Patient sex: F
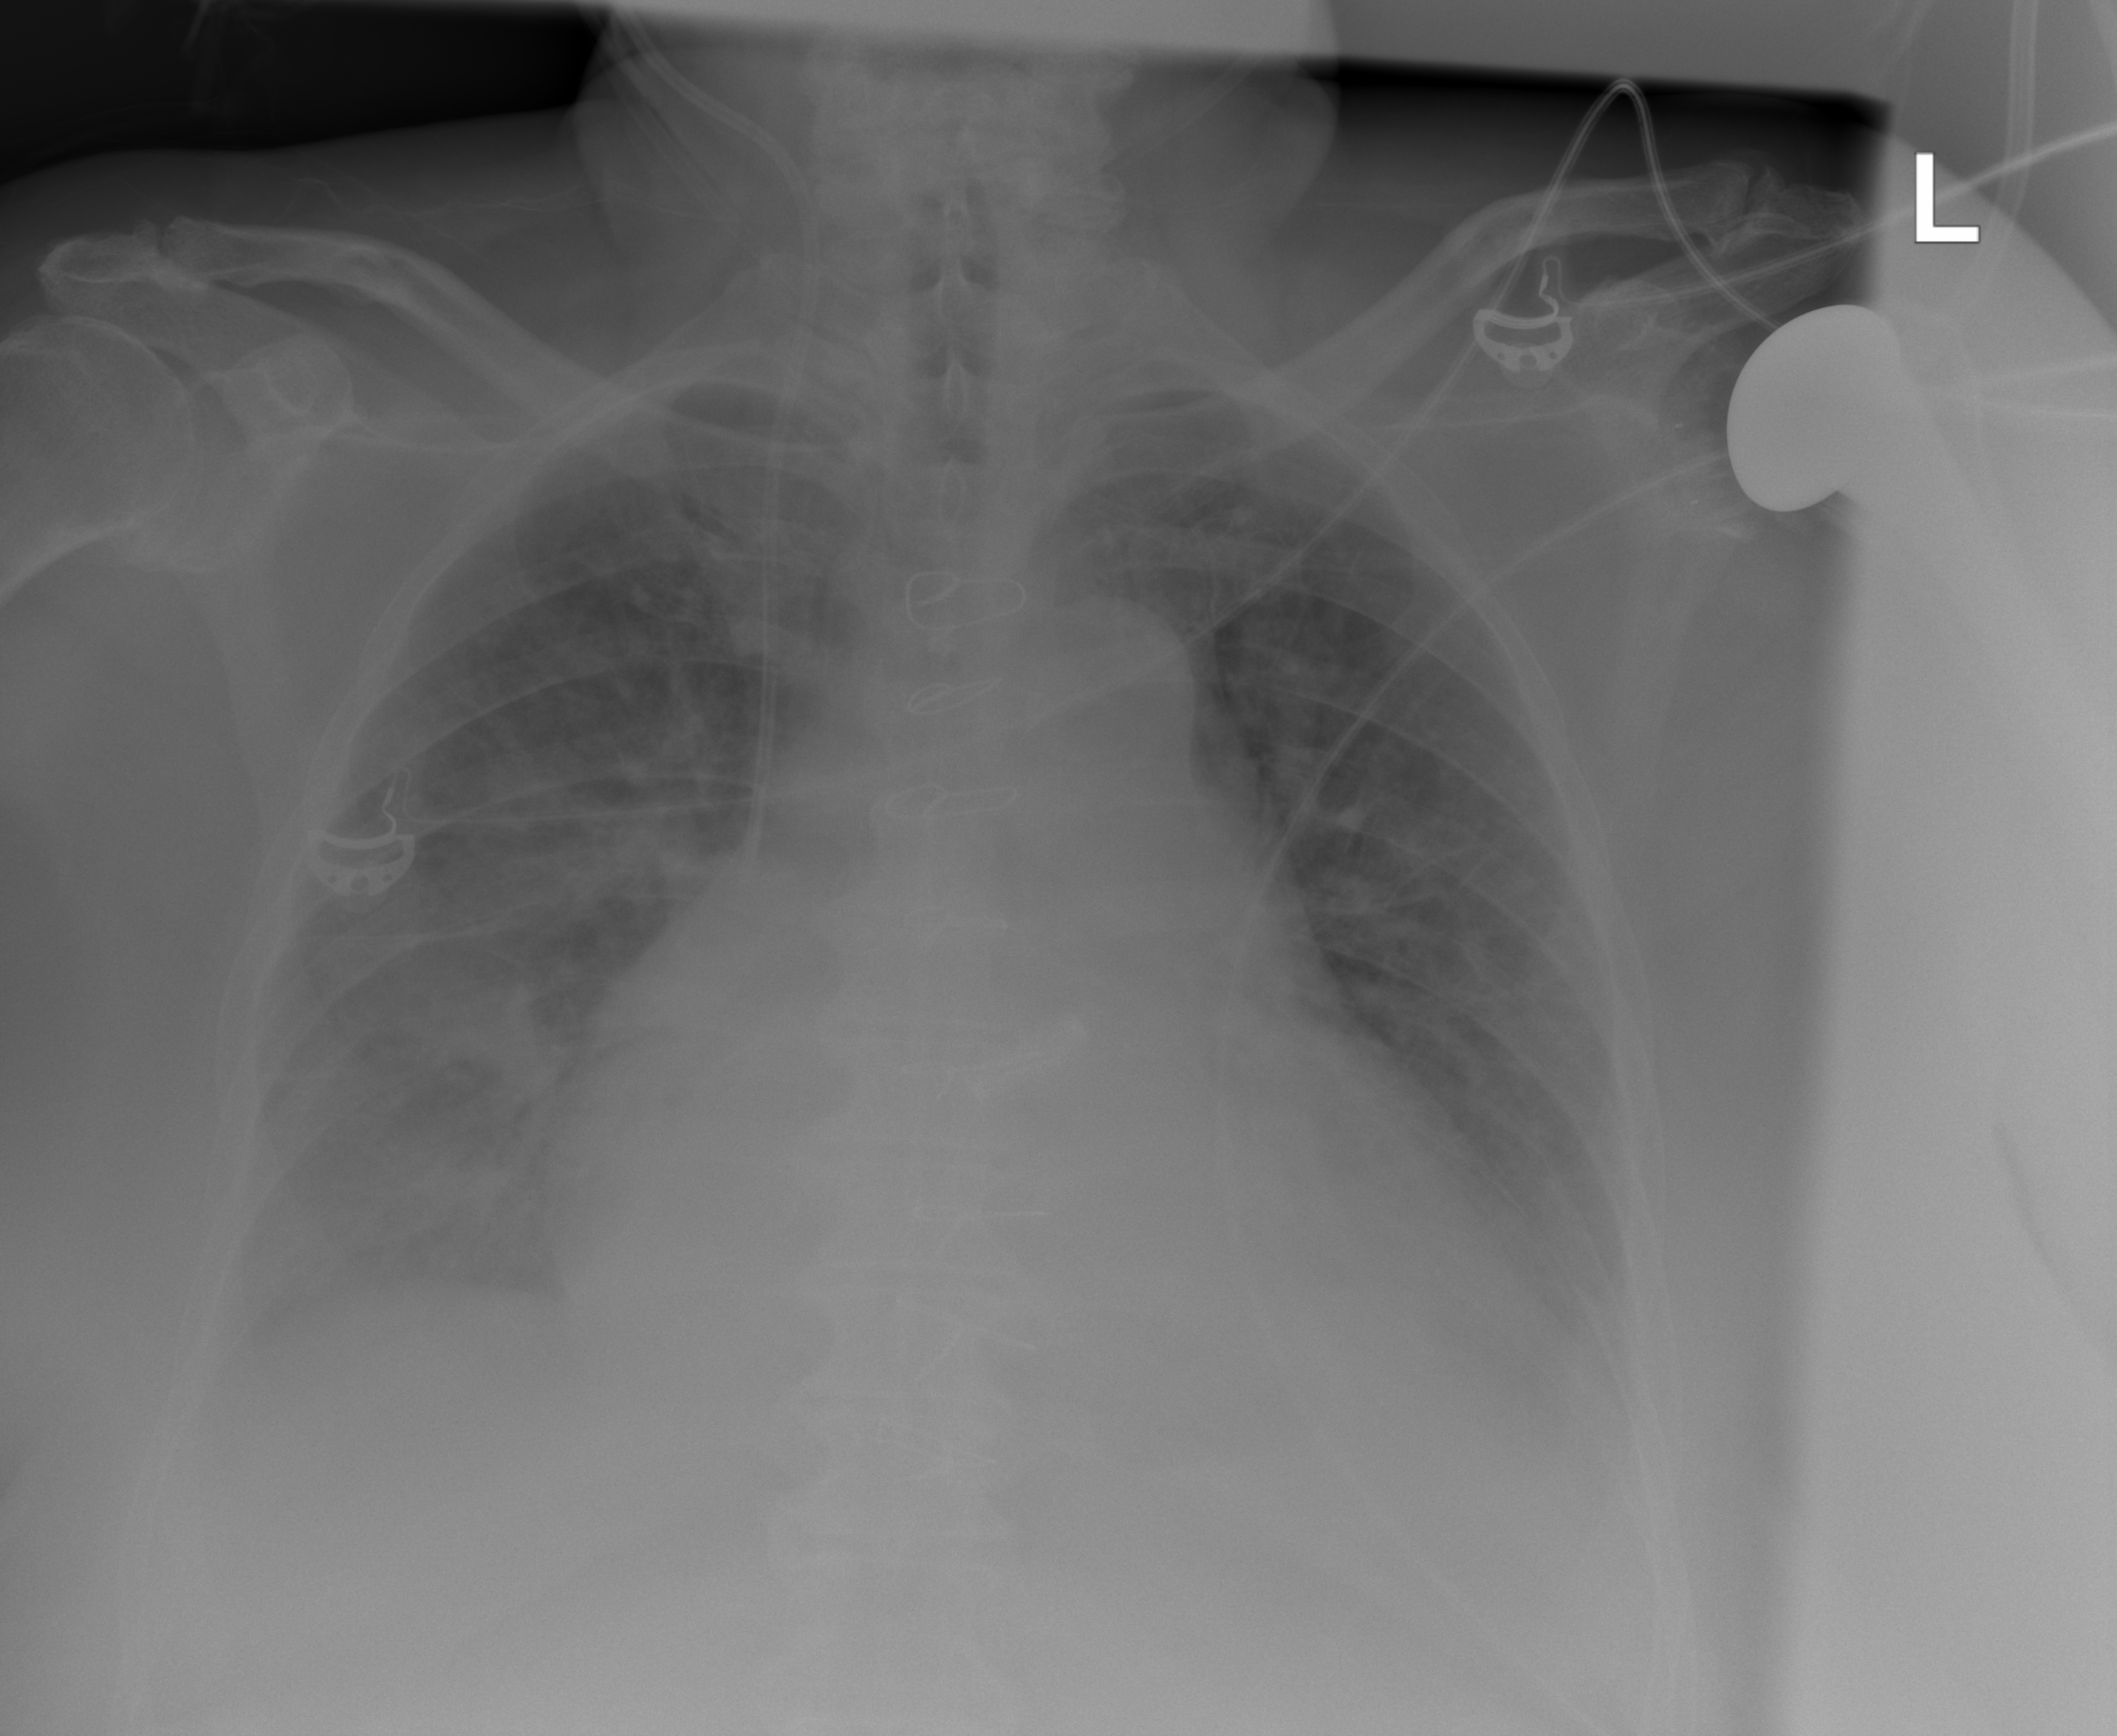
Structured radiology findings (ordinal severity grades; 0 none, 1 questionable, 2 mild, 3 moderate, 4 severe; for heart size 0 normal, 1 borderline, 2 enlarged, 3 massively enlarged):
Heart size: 3
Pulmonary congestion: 2
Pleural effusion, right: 2
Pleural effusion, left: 2
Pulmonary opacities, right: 2
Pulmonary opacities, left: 2
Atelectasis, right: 2
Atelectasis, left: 0